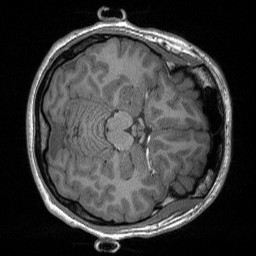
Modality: T1w
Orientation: axial
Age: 27
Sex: male
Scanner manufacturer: siemens
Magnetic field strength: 3 T
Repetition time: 1.56 s
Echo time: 0.00207 s